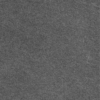
Label: dusty